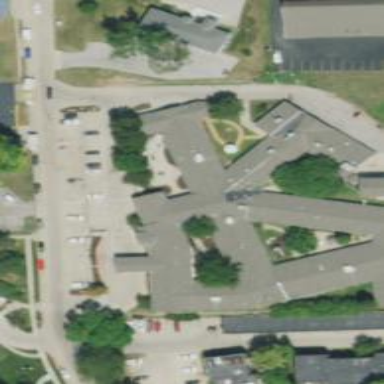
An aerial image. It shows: Nursing home.